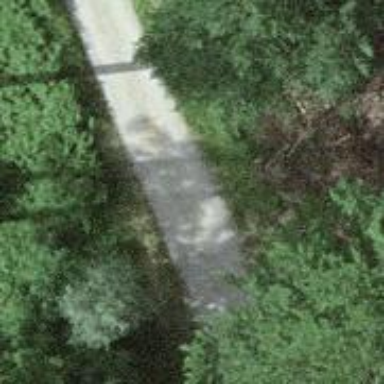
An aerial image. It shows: Gravel track.